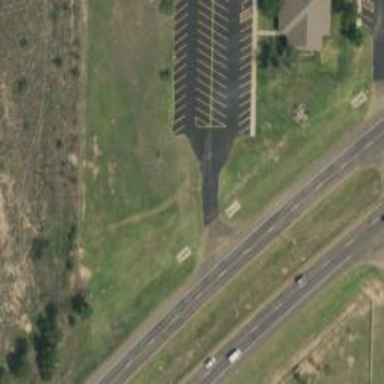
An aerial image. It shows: Service road.